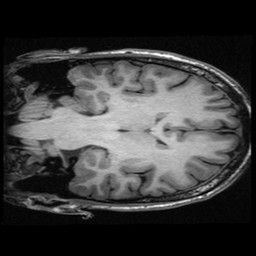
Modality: T1w
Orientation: coronal
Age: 21
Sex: female